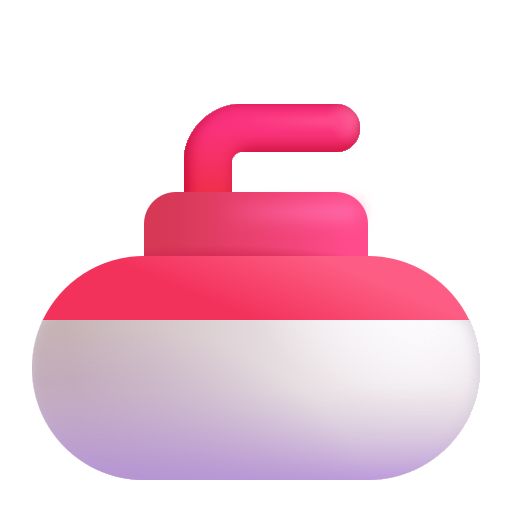
curling stone color